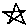
Label: star